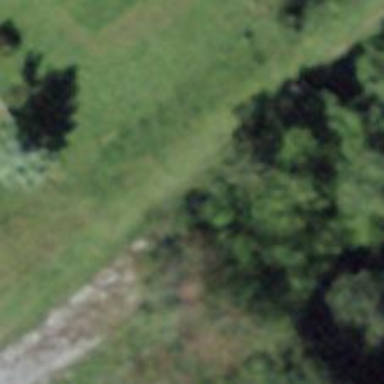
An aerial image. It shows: Retaining wall.